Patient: sex M, age 58
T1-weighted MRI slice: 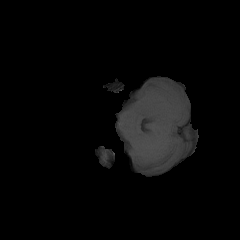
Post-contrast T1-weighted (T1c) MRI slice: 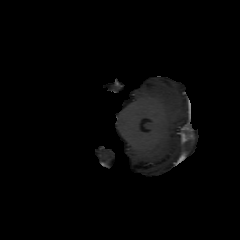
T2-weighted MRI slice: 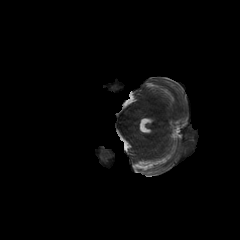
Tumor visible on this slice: no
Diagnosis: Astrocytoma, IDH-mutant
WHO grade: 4